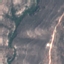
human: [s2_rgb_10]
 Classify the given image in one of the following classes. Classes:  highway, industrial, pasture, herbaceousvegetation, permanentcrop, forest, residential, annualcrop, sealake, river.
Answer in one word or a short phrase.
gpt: HerbaceousVegetation